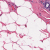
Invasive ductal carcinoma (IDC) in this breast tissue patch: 0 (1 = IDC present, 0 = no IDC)